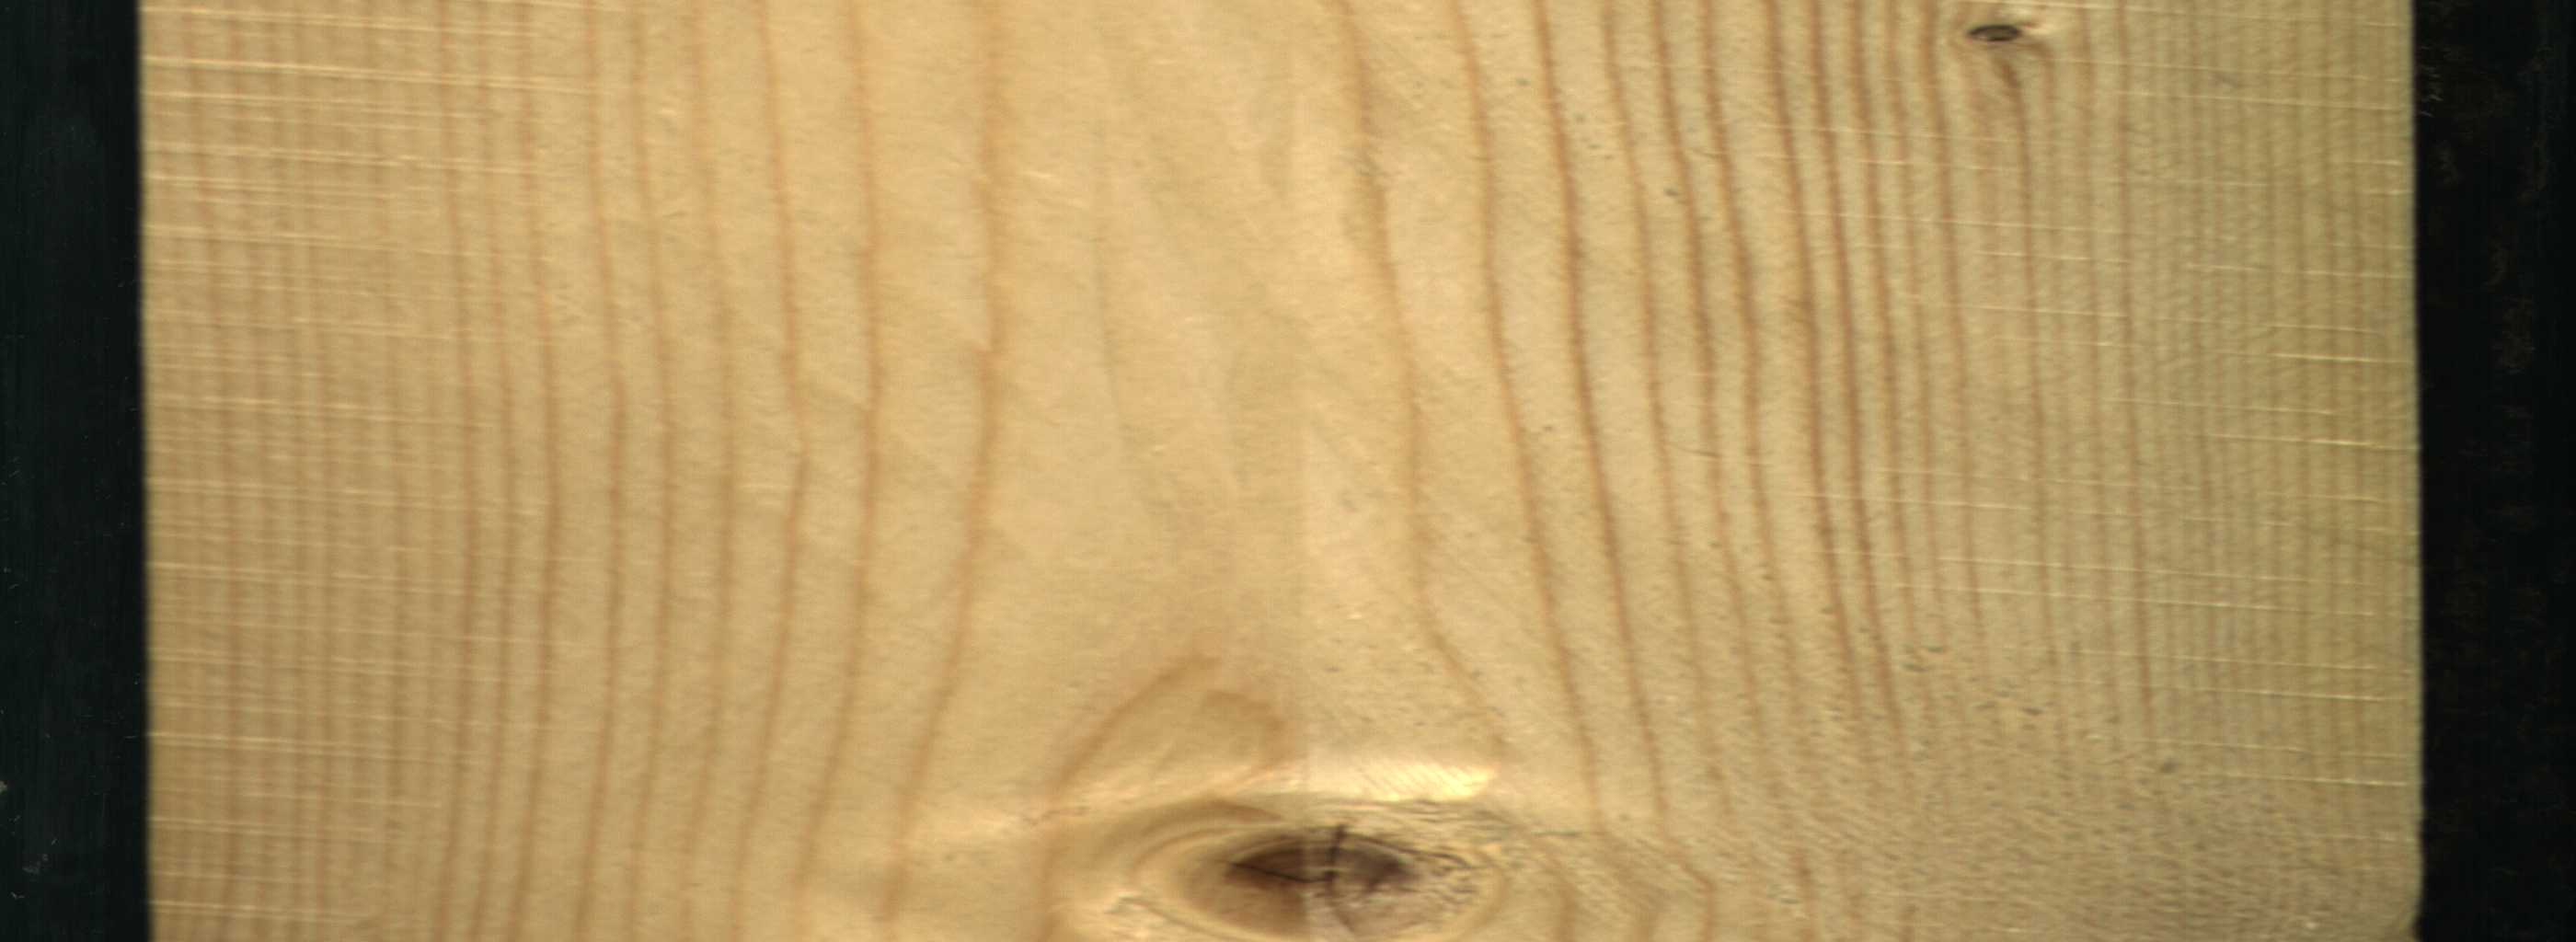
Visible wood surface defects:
Live_Knot
Live_Knot